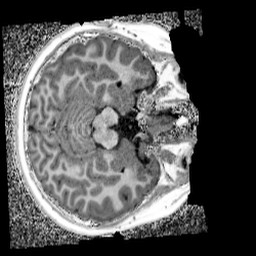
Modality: UNIT1_denoised
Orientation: axial
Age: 12
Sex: male
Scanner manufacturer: siemens
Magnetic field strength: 3 T
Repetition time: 4 s
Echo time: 0.00299 s